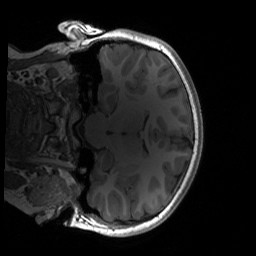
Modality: T1w
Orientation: coronal
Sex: female
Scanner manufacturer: siemens
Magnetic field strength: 3 T
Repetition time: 1.9 s
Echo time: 0.00243 s